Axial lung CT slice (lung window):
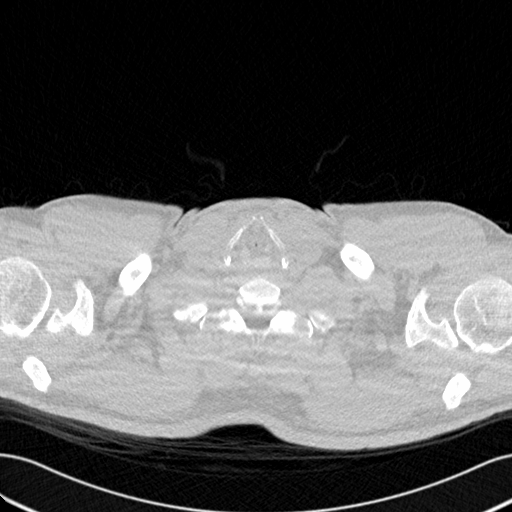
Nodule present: no